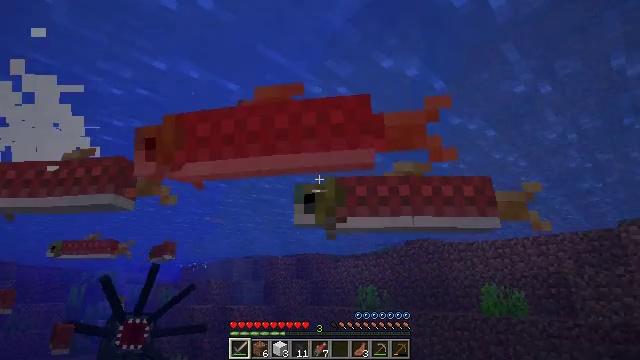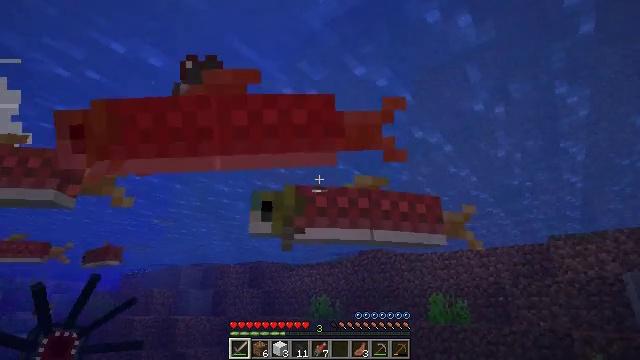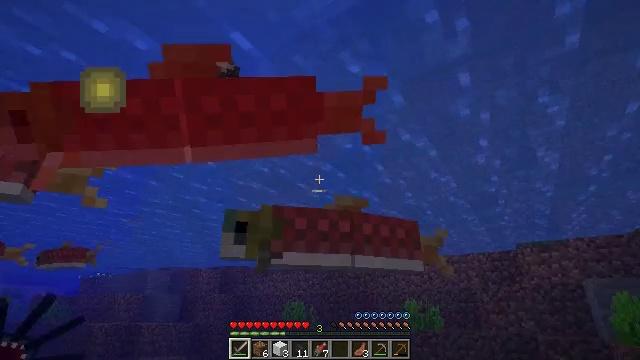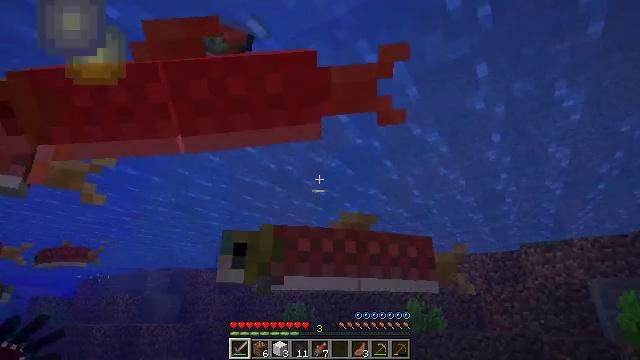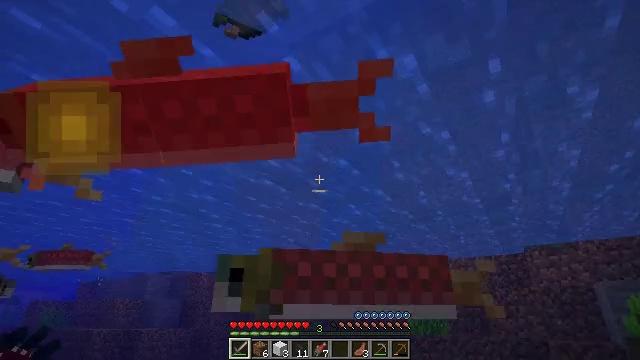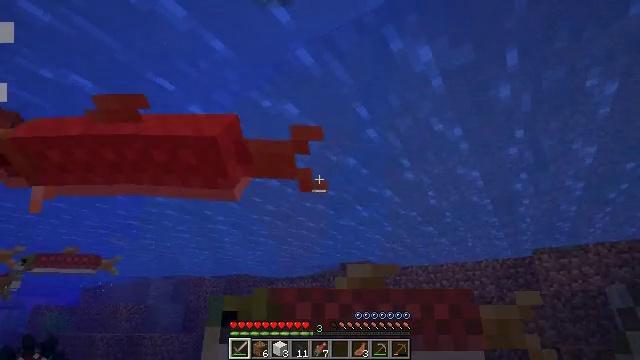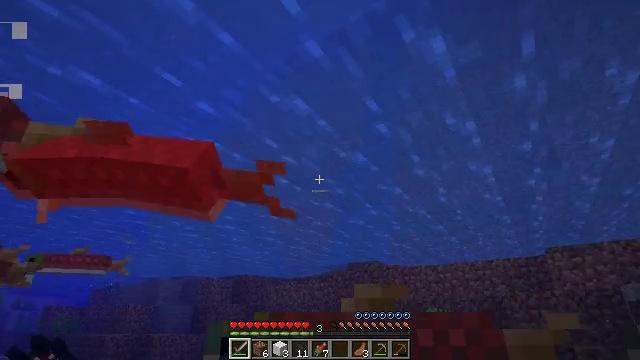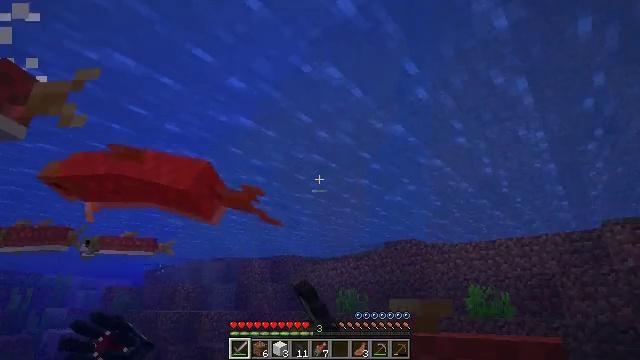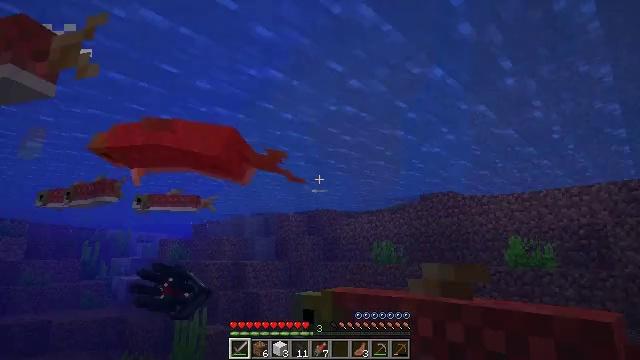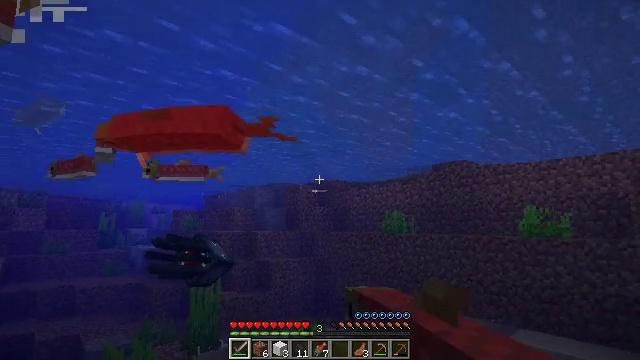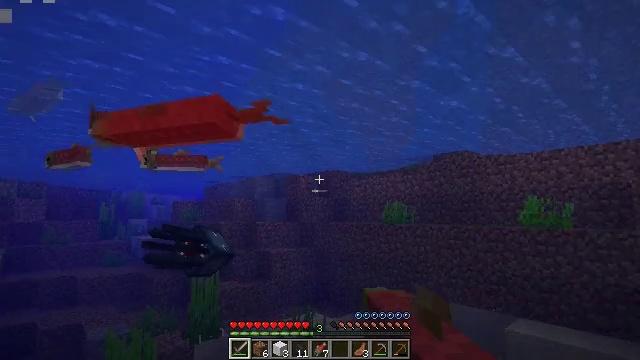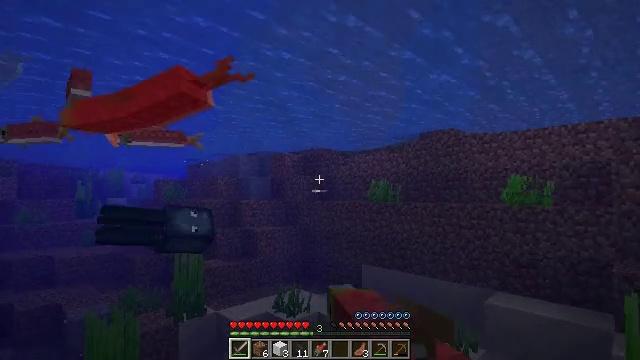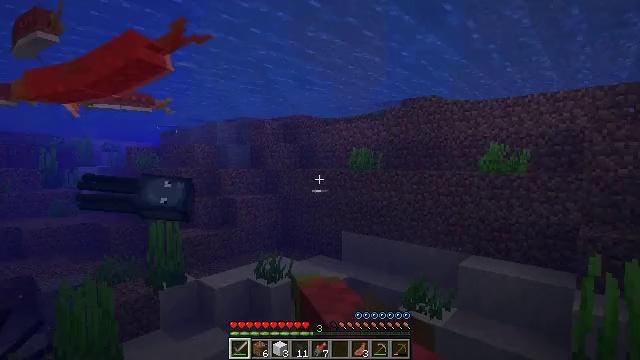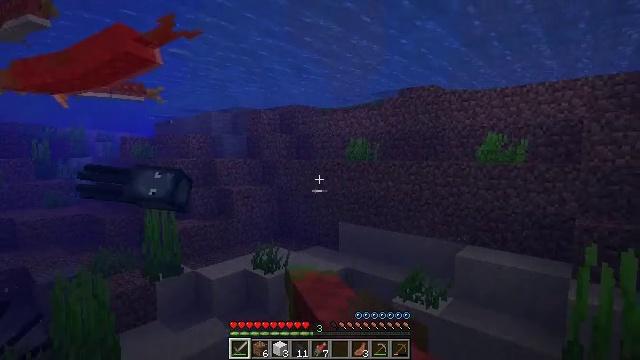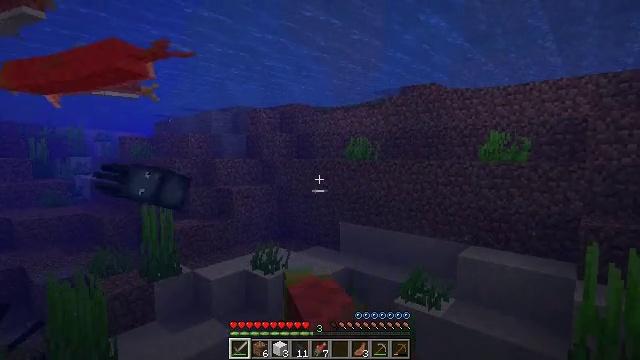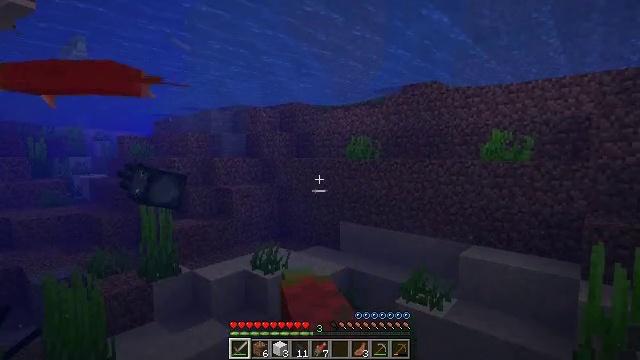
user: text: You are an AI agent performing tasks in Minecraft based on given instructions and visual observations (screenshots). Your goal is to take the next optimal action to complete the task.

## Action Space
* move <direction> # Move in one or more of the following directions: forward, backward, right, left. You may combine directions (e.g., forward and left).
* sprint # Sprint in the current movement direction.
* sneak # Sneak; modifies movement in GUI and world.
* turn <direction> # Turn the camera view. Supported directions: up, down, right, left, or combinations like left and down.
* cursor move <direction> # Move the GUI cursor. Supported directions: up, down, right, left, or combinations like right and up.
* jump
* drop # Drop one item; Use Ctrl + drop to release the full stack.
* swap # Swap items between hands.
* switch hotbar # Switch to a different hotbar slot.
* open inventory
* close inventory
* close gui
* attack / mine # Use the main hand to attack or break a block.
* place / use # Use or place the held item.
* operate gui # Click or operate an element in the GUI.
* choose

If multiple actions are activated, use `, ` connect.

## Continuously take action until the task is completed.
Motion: motion action
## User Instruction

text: Kill the salmon.
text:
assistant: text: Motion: move forward and move left, turn right and up
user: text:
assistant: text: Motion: move forward and move left, turn right and up
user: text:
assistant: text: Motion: move forward and move left
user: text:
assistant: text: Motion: move forward
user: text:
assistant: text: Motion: move forward
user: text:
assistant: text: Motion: move forward, turn left, attack / mine
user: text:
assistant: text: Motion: move forward, turn left and down, attack / mine
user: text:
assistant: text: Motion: move forward, turn left and down, attack / mine
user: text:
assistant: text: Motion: move forward, turn left and down
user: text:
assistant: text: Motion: move forward, turn down
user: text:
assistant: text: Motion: move forward, turn right and down
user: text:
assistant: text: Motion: move forward, turn right and down
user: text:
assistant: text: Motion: move forward, turn down
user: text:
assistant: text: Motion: move forward
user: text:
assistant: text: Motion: move forward
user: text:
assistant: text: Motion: move forward
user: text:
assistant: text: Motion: move forward, turn down
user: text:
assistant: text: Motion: move forward, turn down
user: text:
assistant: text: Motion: move forward, turn down
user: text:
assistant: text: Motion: move forward, turn left and down, attack / mine
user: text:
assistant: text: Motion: move forward, turn left and down, attack / mine
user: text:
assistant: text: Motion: move forward, turn left and down, attack / mine
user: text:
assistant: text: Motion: move forward
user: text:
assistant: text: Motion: move forward, turn left and up
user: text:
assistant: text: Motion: move forward, turn left and up
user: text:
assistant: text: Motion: move forward, turn left and up
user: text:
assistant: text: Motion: move forward, turn left and up
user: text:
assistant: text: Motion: move forward, turn up
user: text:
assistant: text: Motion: move forward, turn up
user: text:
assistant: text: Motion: move forward, turn up